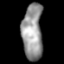
Tissue: lung
Cell type: Epithelial cells
Senescence score: 0.2437
Nuclear area (px): 1121
Mean DAPI intensity: 150.912